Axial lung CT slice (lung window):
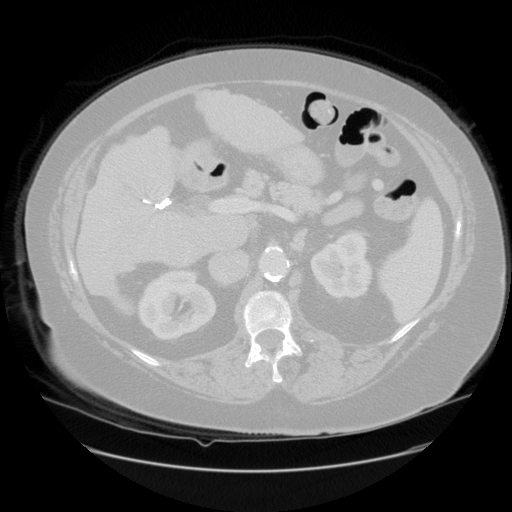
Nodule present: no